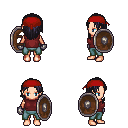
a pixel art fantasy rpg character, female body template, human, light skin, maroon sleeveless shirt, teal pants, raven long hairstyle, red bandana, metal gloves, shield, four views (front, back, left, right), 2x2 character sprite sheet, small pixel art, hard edges, no anti-aliasing